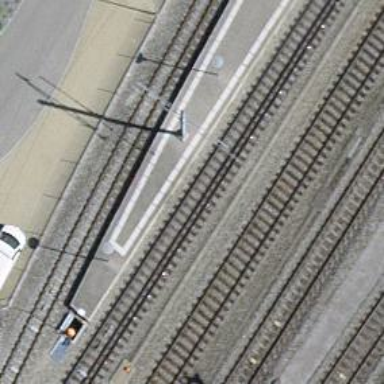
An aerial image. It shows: Close-up of railway platform edge.